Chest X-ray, PA view. Patient: 35 years old, sex F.
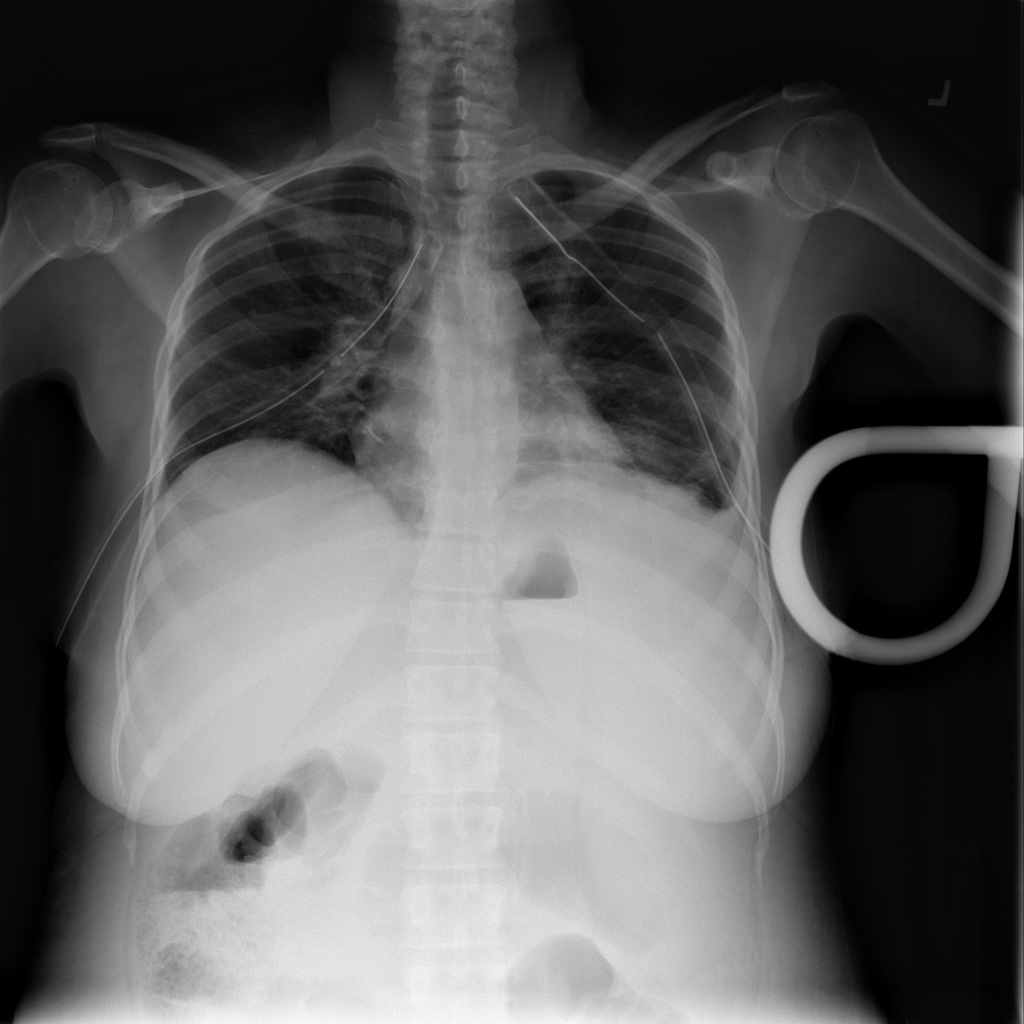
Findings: Atelectasis